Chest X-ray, PA view. Patient: 37 years old, sex F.
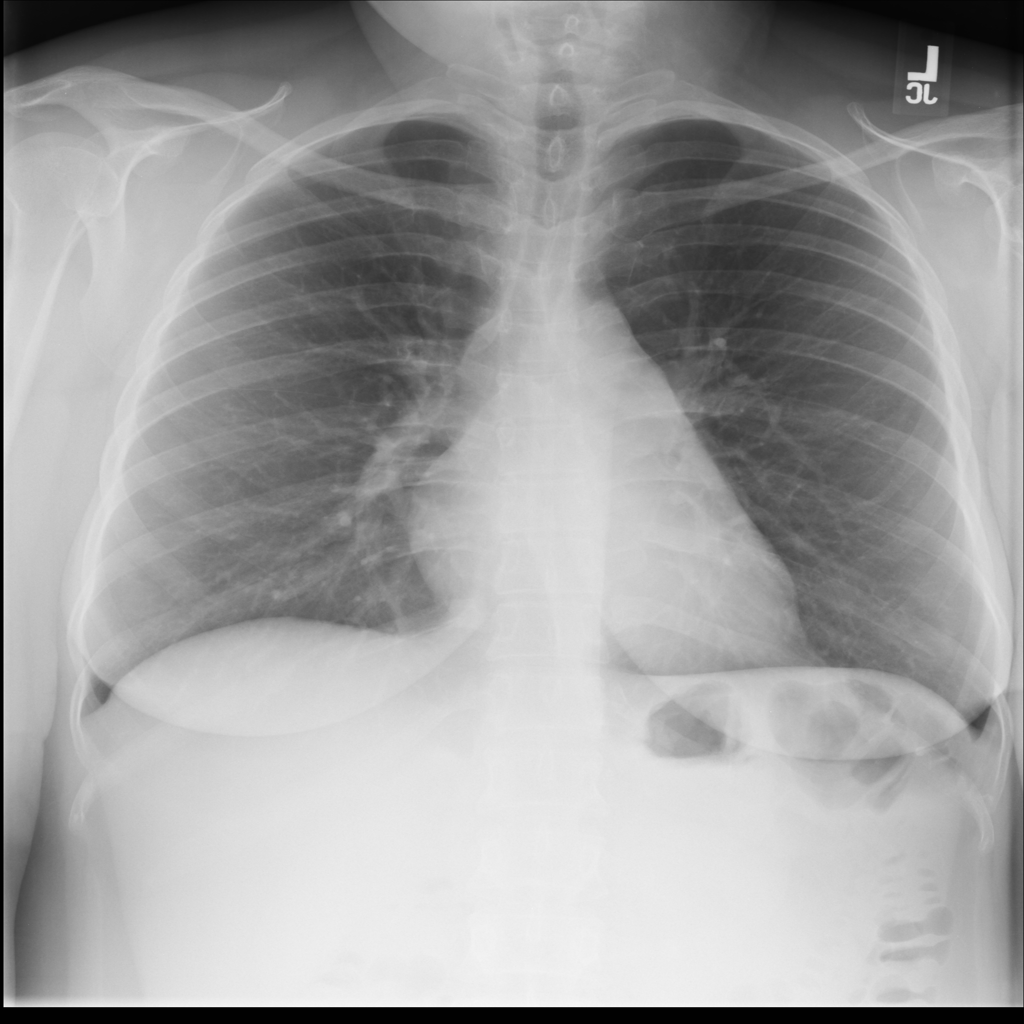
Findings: No Finding